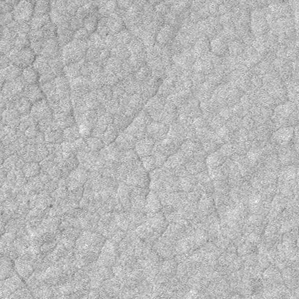
Label: frost